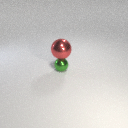
large red metal sphere above small green metal sphere